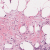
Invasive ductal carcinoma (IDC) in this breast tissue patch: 1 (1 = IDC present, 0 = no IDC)